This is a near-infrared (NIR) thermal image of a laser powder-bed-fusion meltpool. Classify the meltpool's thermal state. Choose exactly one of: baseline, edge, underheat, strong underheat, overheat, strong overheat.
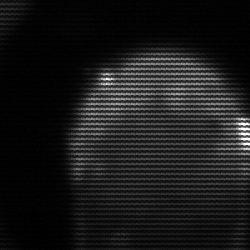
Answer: edge